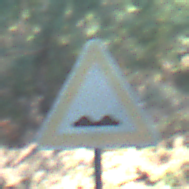
Verkehrszeichen: UnebeneFahrbahn
Umgebung: Outdoor, Nature
Tageszeit: MorningAfternoon
Wetter: Clear
Licht: Natural
Jahreszeit: NotSpecified
Kontrast: LowContrast